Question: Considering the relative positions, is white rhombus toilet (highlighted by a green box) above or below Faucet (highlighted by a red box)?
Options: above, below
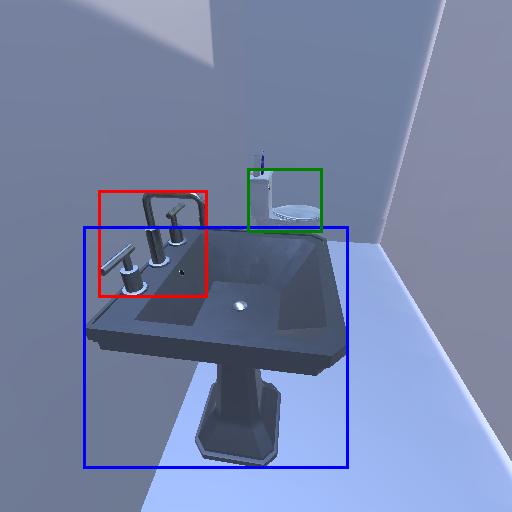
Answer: above